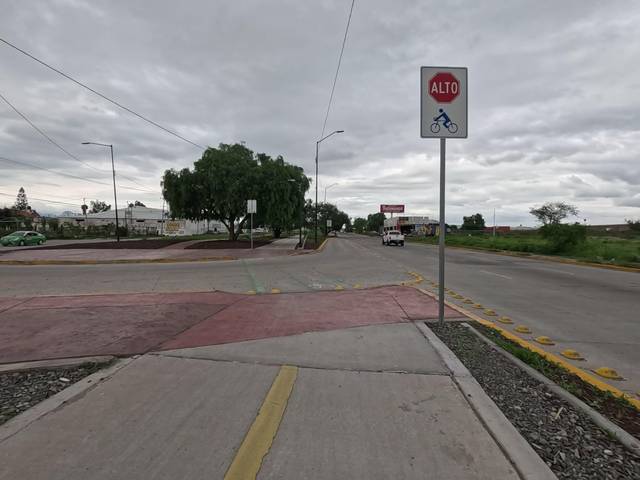
Region: Mexico
Coordinates: 21.096, -101.702